Question: I would like to rotate an image by using the rotation point and single touch. Can you please any one help me to do this?

Thanks in advance.
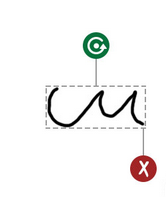
Answer: Hi have a look on this once....
<URL>
<URL>